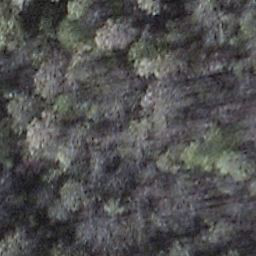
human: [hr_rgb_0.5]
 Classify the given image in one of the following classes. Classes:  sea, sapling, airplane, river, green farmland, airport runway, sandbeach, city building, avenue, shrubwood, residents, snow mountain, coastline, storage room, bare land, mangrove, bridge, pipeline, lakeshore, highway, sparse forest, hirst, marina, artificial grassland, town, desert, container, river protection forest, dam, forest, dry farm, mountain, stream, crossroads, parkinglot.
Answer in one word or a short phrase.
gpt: shrubwood